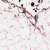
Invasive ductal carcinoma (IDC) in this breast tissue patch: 0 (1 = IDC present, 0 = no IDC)